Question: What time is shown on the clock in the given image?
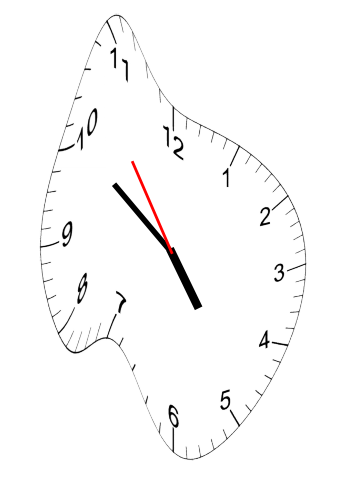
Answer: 04:50:54